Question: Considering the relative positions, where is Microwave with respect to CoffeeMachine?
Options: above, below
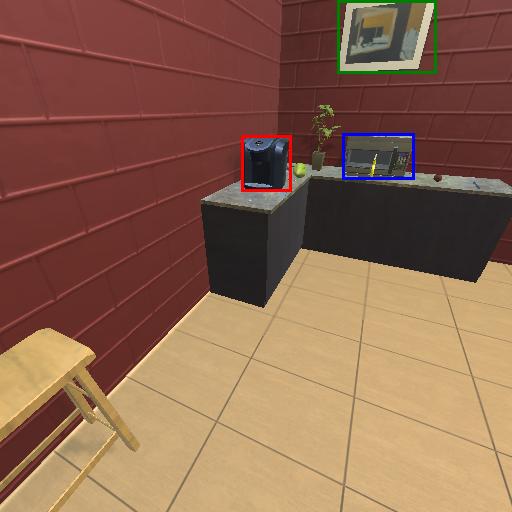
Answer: above